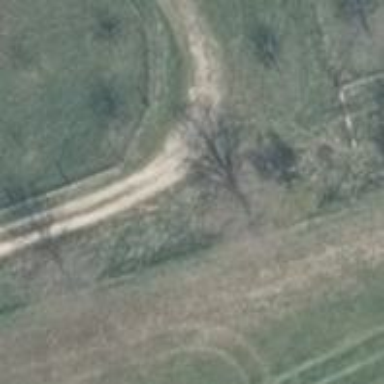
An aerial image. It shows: Dirt track road with grade 3 tracktype.